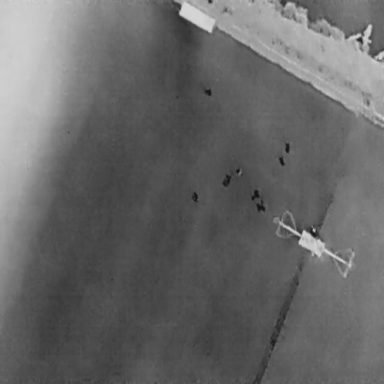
There are eight People in the infrared image.